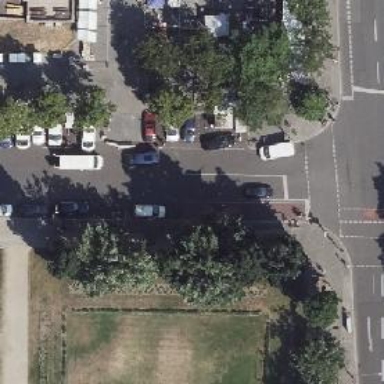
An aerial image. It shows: Taxi stand.